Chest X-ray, PA view. Patient: 43 years old, sex M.
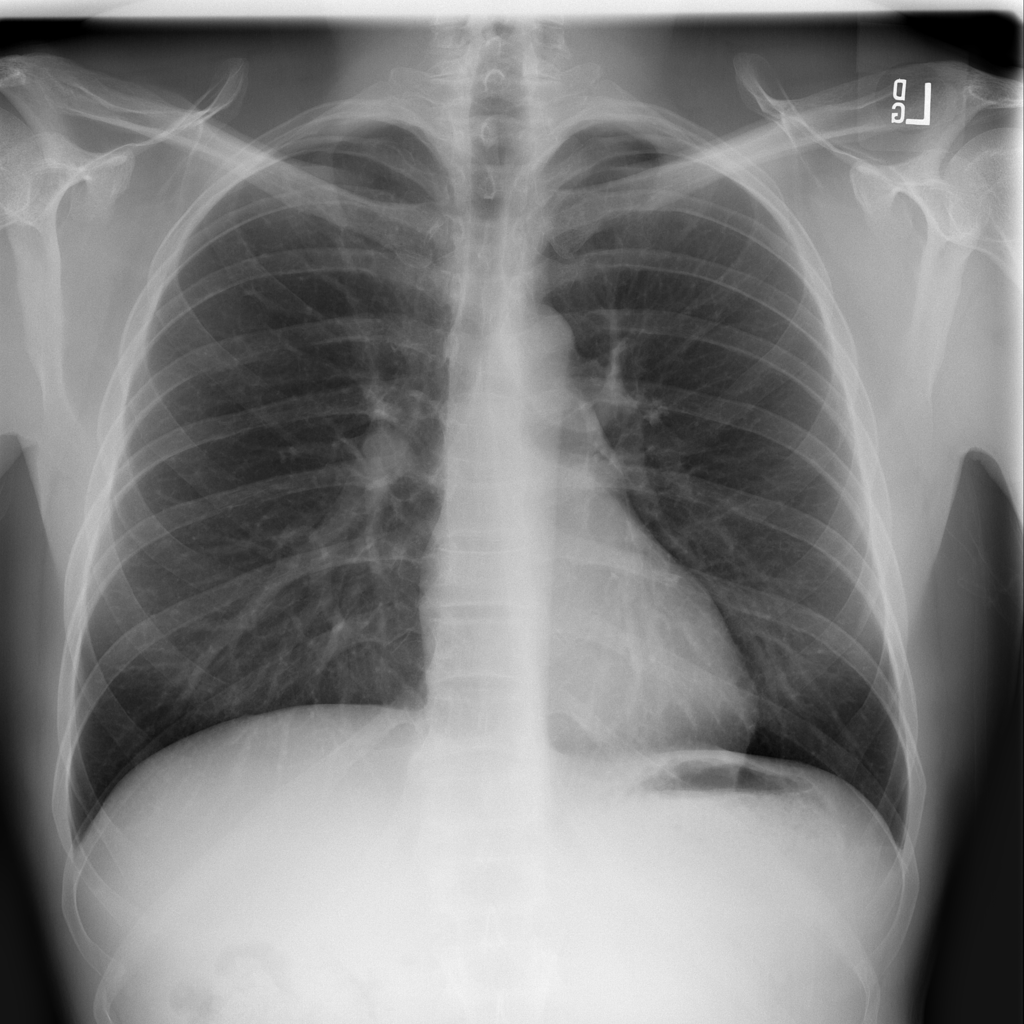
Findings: No Finding